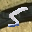
Label: 5